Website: walmart
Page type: stored-credit-cards
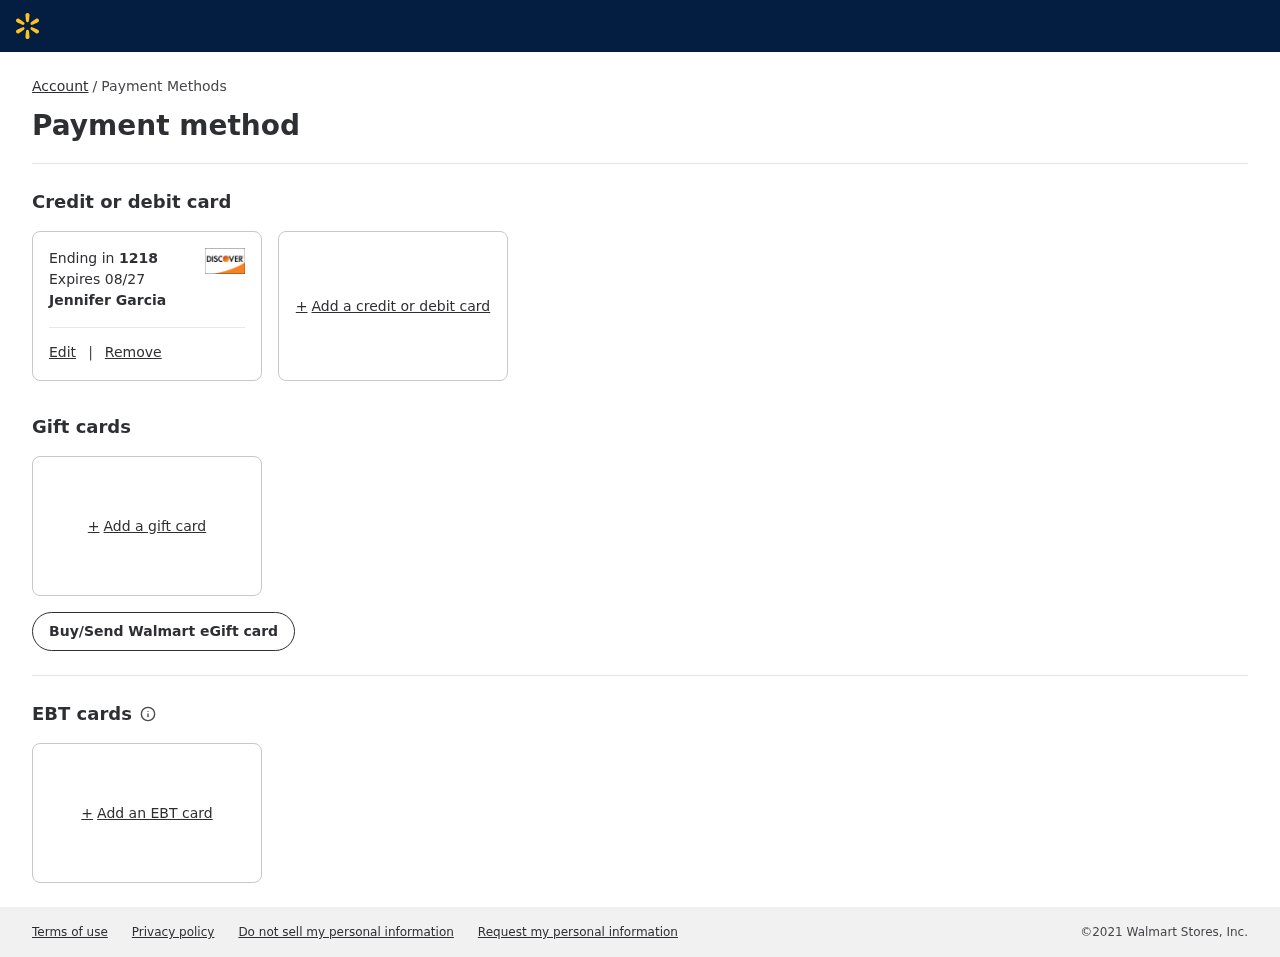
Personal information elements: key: PII_CARD_EXPIRY
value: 08/27
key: PII_CARD_LAST4
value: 1218
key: PII_FULLNAME
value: Jennifer Garcia